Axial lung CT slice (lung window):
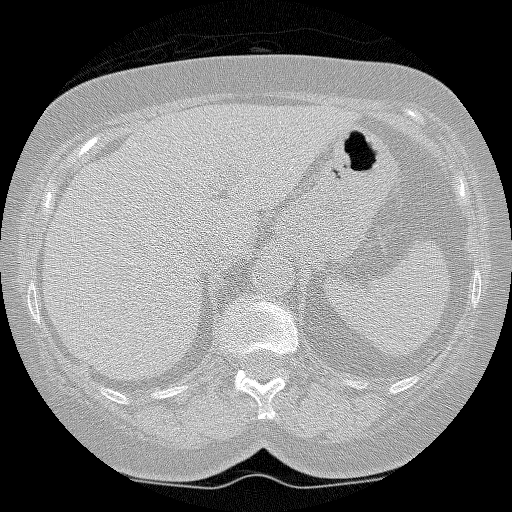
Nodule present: no